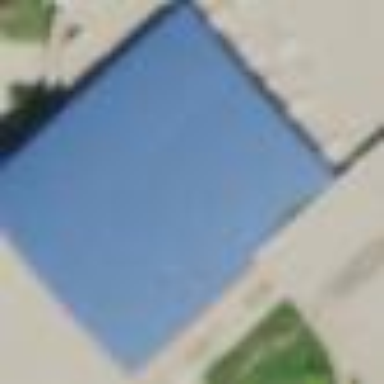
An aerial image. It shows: Sports centre where basketball is played.